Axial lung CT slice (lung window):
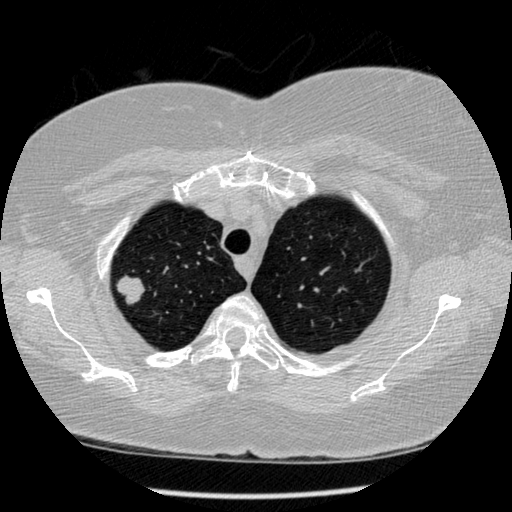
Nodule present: yes
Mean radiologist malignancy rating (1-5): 4.5